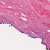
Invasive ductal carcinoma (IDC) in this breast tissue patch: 0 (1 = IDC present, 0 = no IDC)